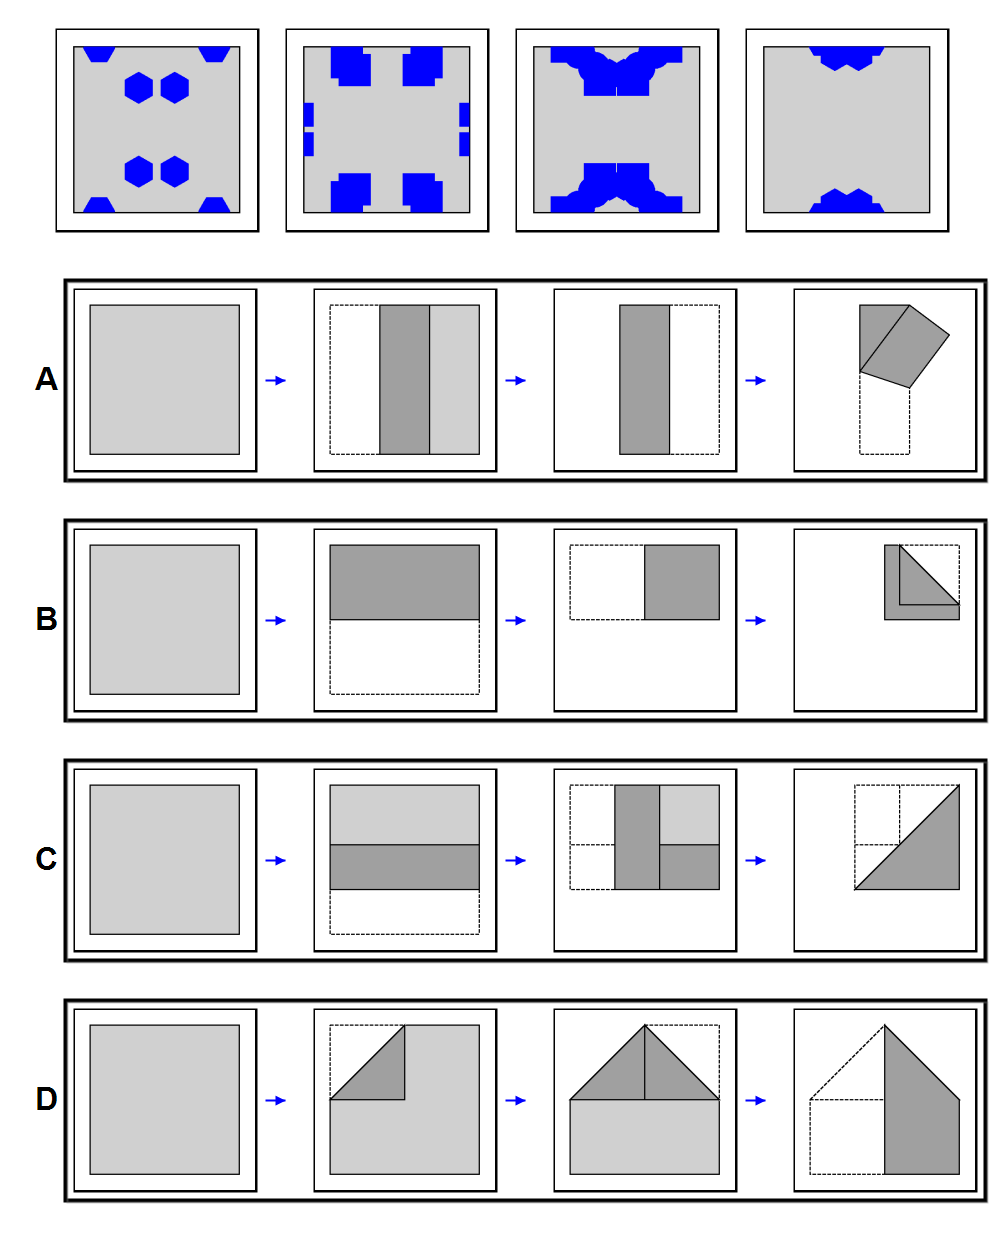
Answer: B